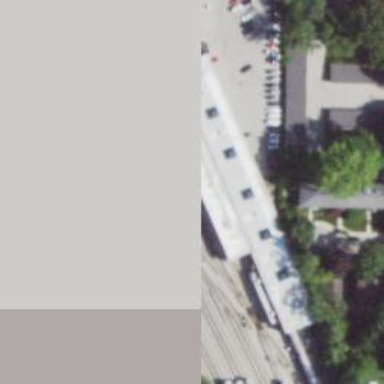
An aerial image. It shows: Electrified rail passing through service yard.